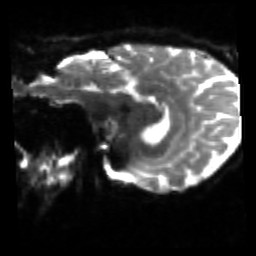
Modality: sbref
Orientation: sagittal
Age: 50
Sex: female
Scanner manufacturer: siemens
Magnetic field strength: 3 T
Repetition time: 4.71 s
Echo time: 0.0906 s